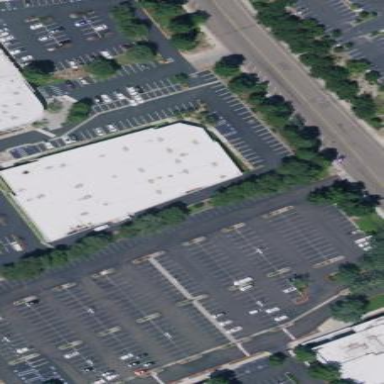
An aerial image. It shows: Industrial office building.